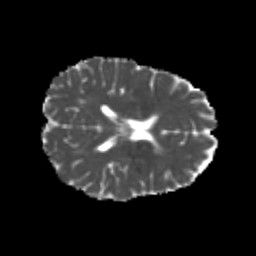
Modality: MD
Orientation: axial
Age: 23
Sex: female
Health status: healthy
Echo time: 0.074 s